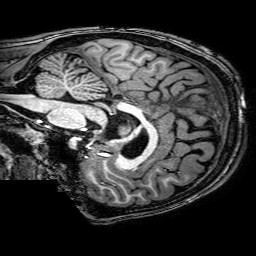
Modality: T1w
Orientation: sagittal